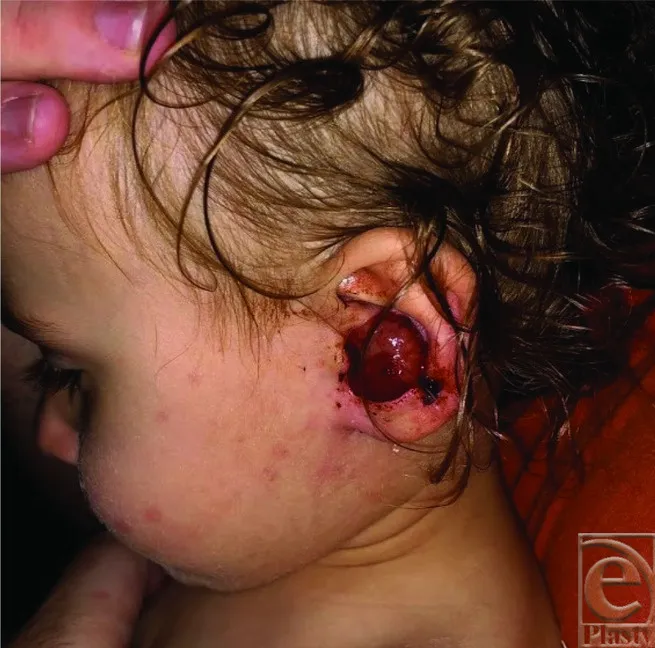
Left ear lesion in the child at 19 months of age, 3 days after mild trauma while playing at home.
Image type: medical_photograph (other_medical_photograph)